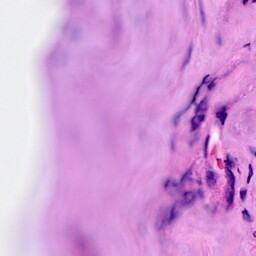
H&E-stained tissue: Breast